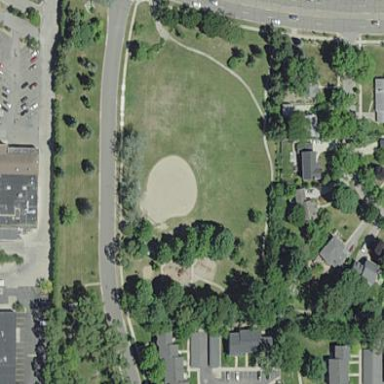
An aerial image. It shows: Dirt baseball pitch for leisure and sports.